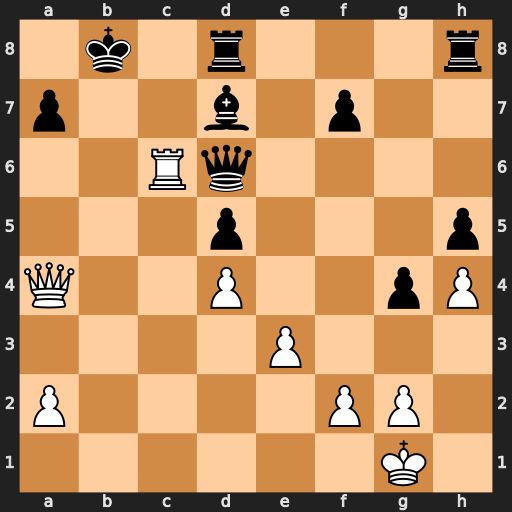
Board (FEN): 1k1r3r/p2b1p2/2Rq4/3p3p/Q2P2pP/4P3/P4PP1/6K1
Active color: w
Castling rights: -
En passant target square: -
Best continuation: Qb3+ Ka8 Rxd6